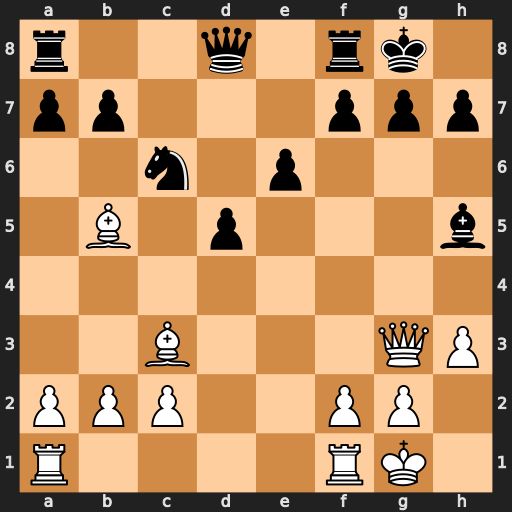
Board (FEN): r2q1rk1/pp3ppp/2n1p3/1B1p3b/8/2B3QP/PPP2PP1/R4RK1
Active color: w
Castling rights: -
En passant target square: -
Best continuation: Qxg7#